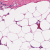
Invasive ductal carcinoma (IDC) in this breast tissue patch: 0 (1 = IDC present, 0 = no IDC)